The image is an STFT spectrogram (time versus frequency) of a rolling-element bearing's vibration signal. Diagnose the bearing from this image, choosing from: normal, inner_race, outer_race, ball.
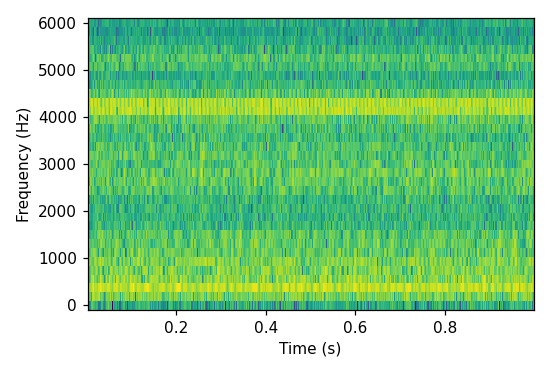
Answer: normal